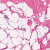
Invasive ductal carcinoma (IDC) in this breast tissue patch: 0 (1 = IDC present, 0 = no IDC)